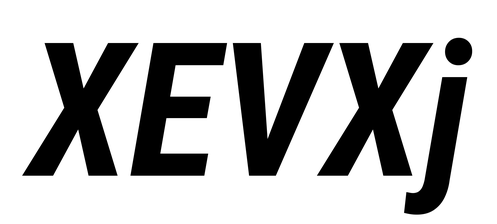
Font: Roboto-Italic_Condensed_Bold_Italic